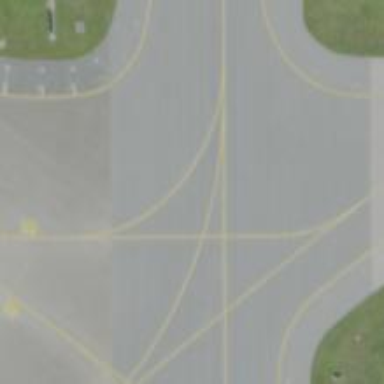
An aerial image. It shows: View of taxiway at the airport.